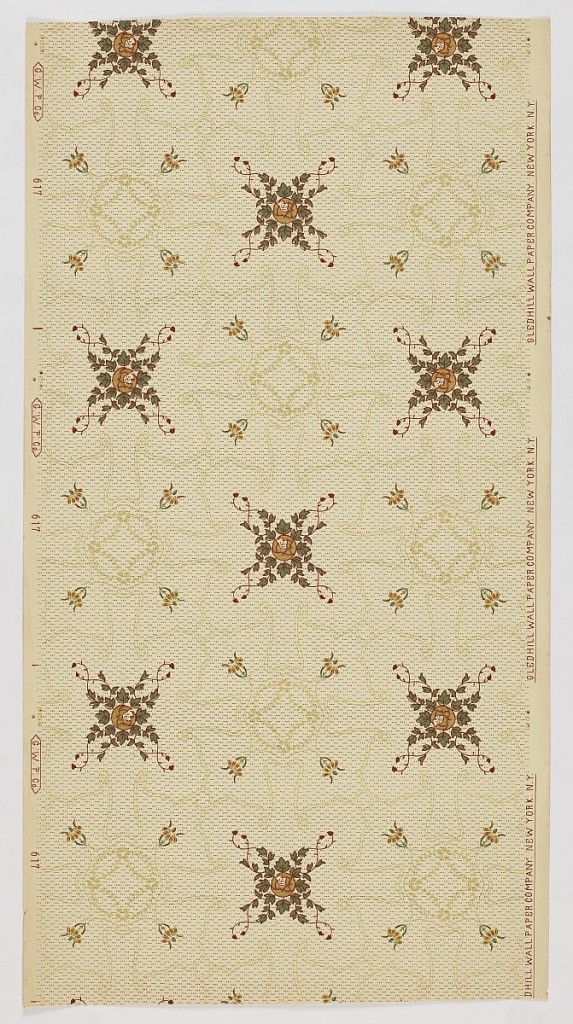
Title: Ceiling paper
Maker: Gledhill Wall Paper Co., New York, New York, founded 1900
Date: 1905–1915
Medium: Machine-printed paper
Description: On light green ground, an outlined treillage motif in light green-beige with four-pointed motifs composed of green leaves outlined in red and a central crescent in gold.